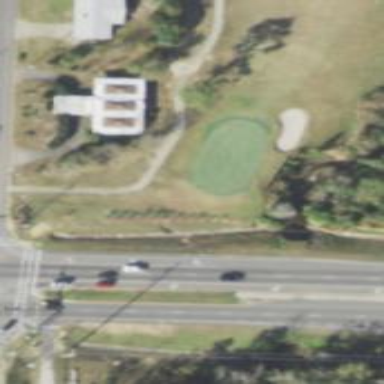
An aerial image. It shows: Service road used as golf cart path.